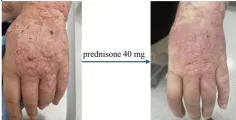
Evolution of clinical events and skin changes. ALND, axillary lymph node dissection; AC, anthracycline-doxorubicine; PXL, paclitaxel.
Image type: medical_photograph (skin_photograph)